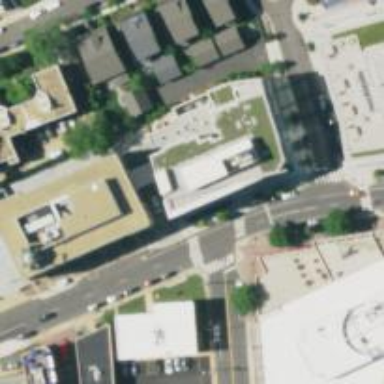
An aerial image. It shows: Retail building next to hotel.